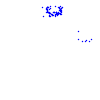
Particle: proton